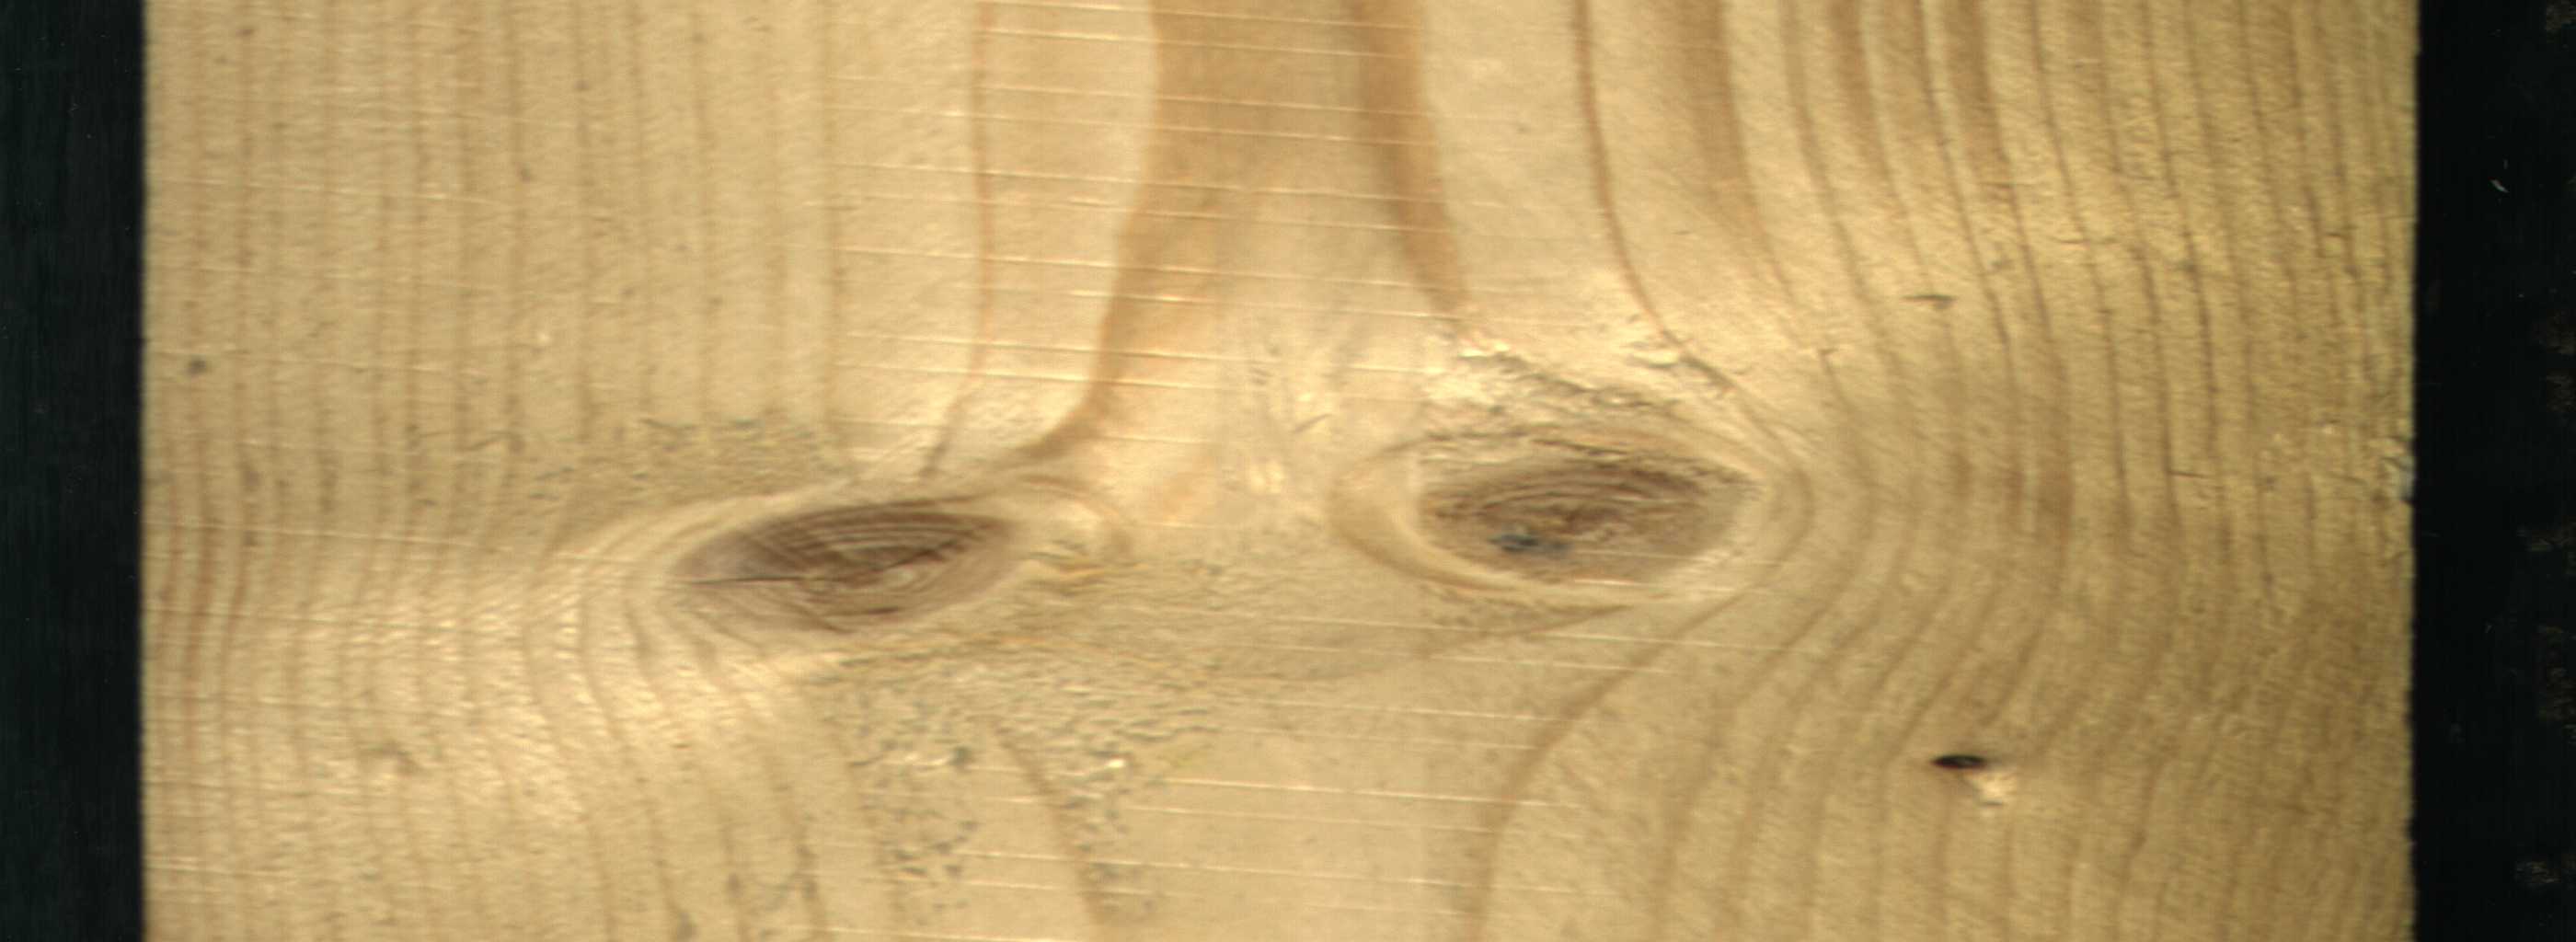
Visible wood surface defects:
Dead_Knot
Live_Knot
Live_Knot